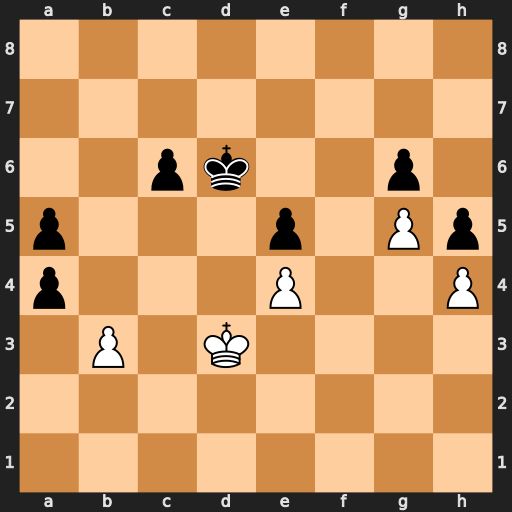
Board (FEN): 8/8/2pk2p1/p3p1Pp/p3P2P/1P1K4/8/8
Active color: w
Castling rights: -
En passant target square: -
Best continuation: bxa4 Kc5 Kc3